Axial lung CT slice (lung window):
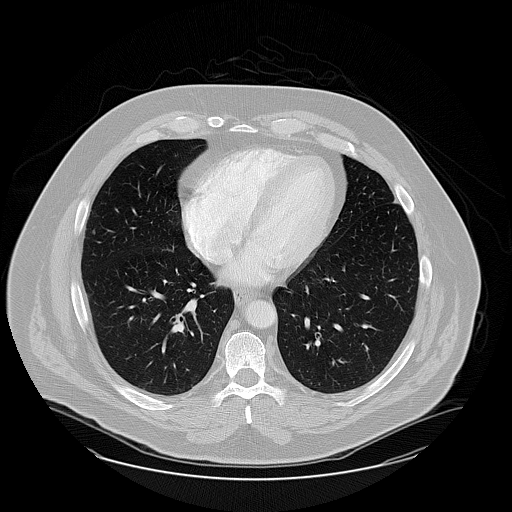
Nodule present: no